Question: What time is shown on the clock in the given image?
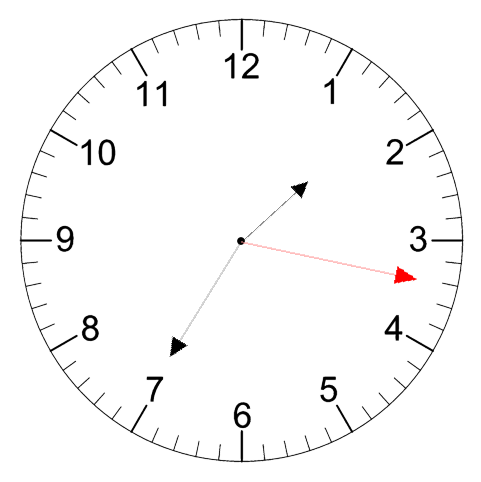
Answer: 01:35:17